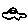
Label: car